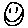
Label: smiley face